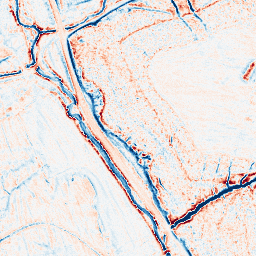
Category: edge_preserving
Decomposition family: anisotropic_diffusion
Decomposition parameters: iterations: 20
kappa: 100
gamma: 0.1
Upsampling method: quartic
Upsampling parameters: scale: 8
Upsampling scale: 8